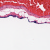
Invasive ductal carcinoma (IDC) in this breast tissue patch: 0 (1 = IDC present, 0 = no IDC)